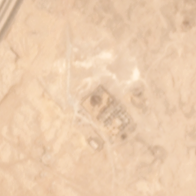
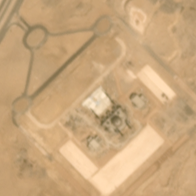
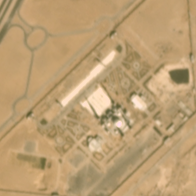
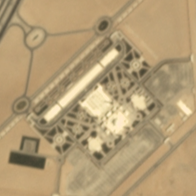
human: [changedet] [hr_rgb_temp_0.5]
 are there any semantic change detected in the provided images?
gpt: concrete roads have been built on bareland .

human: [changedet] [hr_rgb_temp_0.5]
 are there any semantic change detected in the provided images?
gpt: some roads appeared on the bareland and some buildings are constructed .

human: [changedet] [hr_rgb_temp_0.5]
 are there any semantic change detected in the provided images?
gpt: many roads and some buildings replaced the original bareland .

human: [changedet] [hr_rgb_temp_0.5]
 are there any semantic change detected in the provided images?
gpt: roads and houses were built to replace the original ground .

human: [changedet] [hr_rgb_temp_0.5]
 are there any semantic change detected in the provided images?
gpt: many roads and some buildings replaced the original bareland at the middle of the scene .